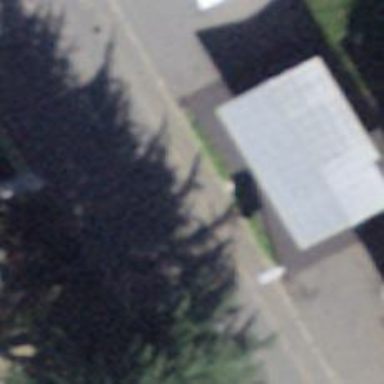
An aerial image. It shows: Fuel station.